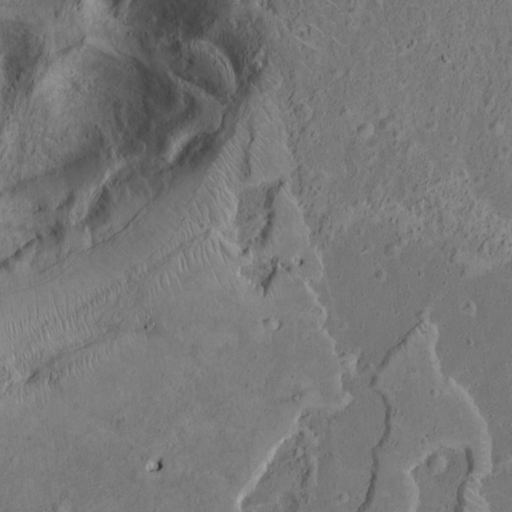
Classes present: Background, Cone